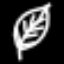
Label: leaf